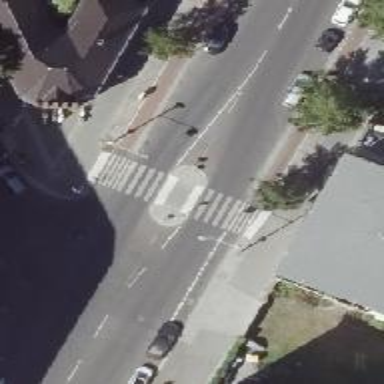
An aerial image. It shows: Marked footway crossing with island.